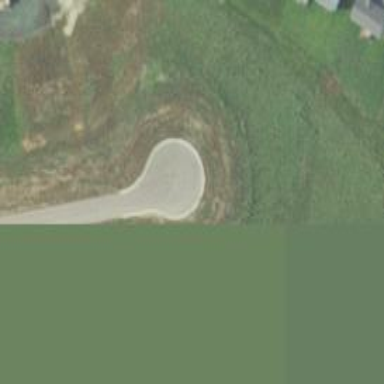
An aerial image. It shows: Turning circle on the road.